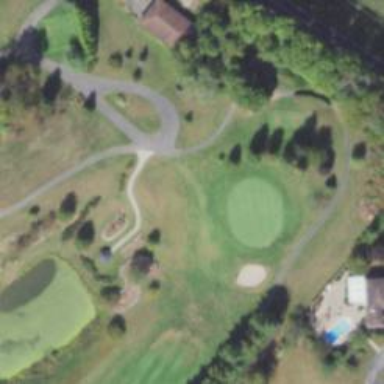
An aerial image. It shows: Service road used as golf cart path.